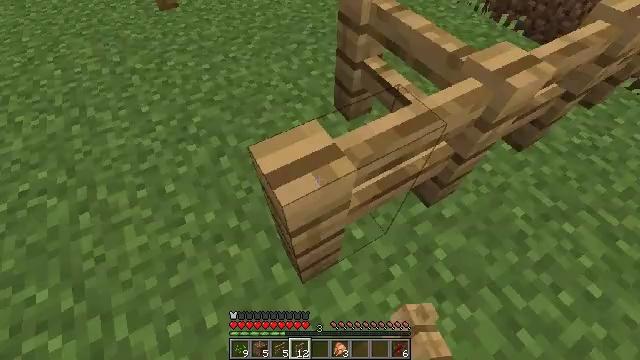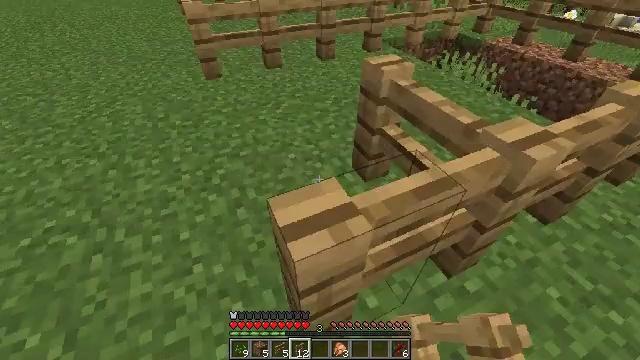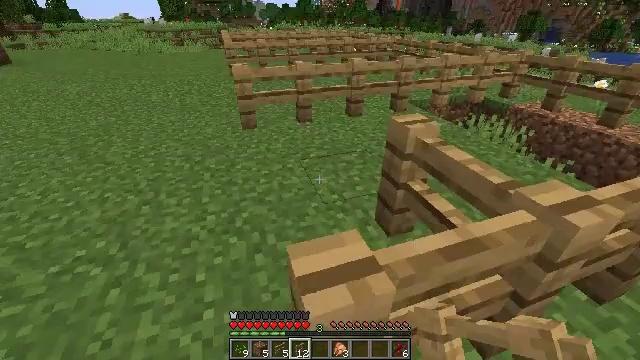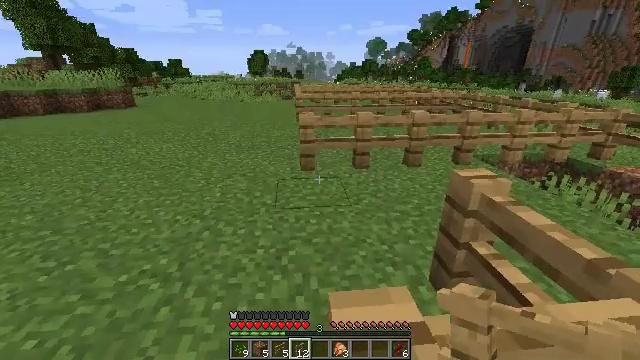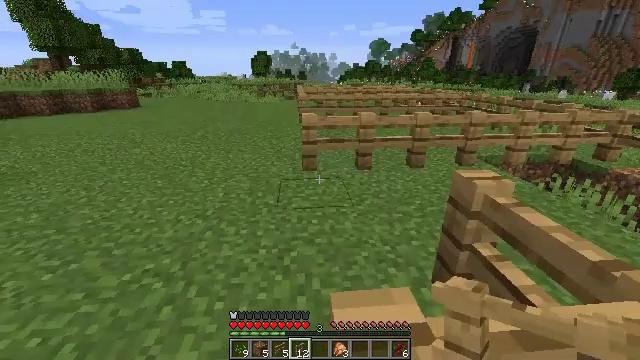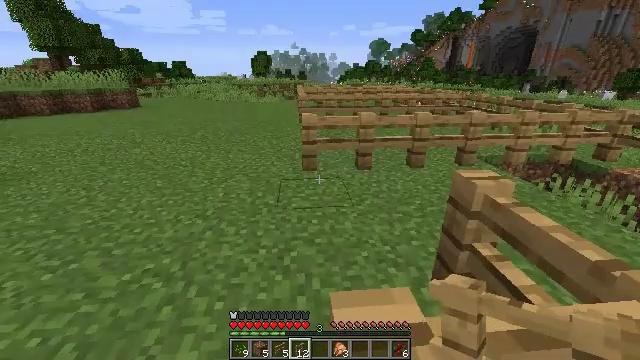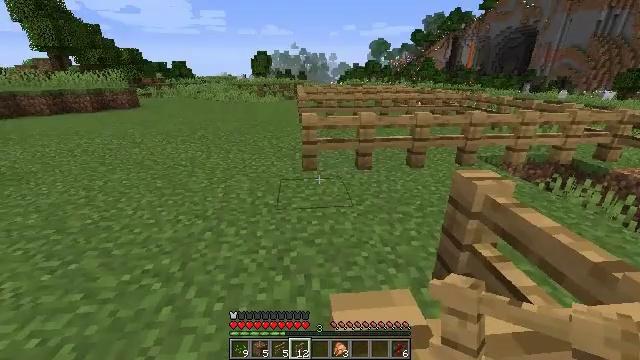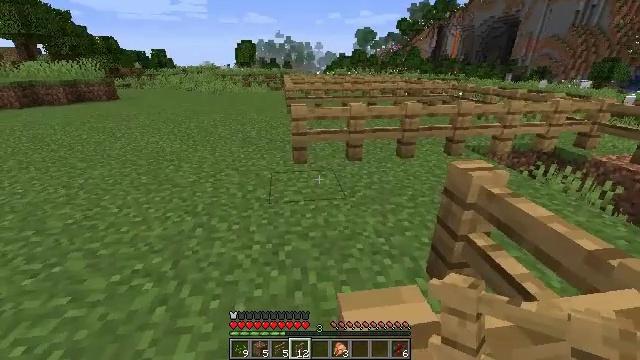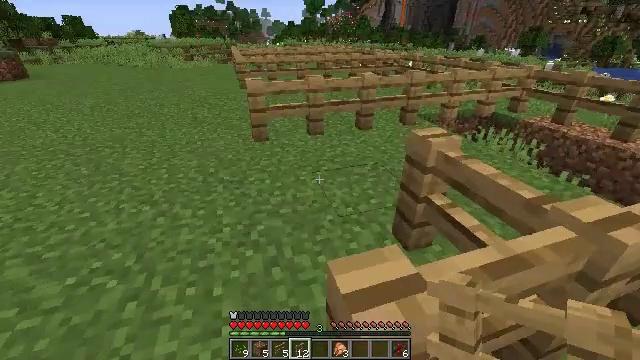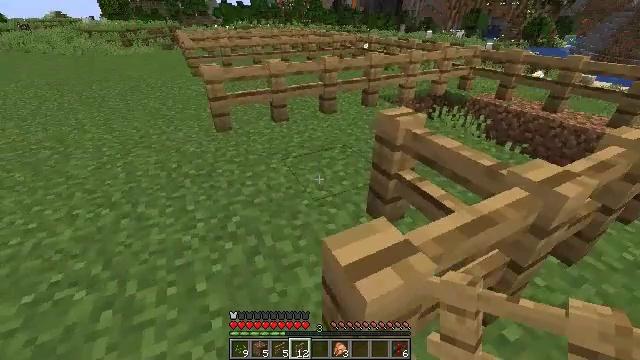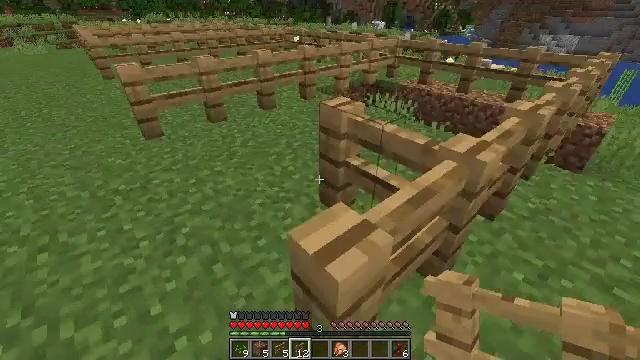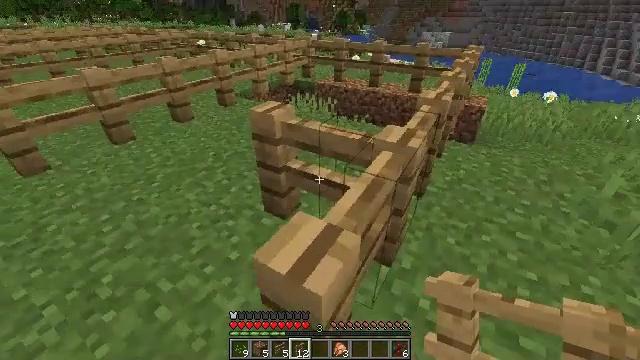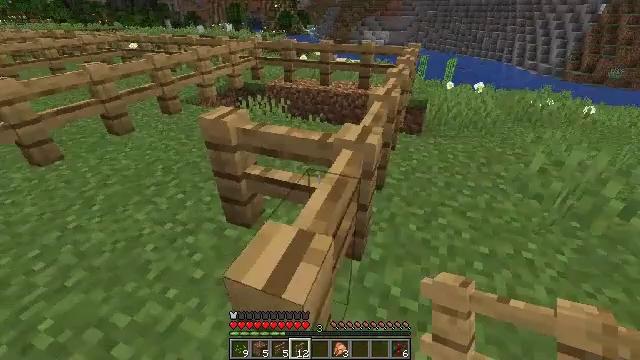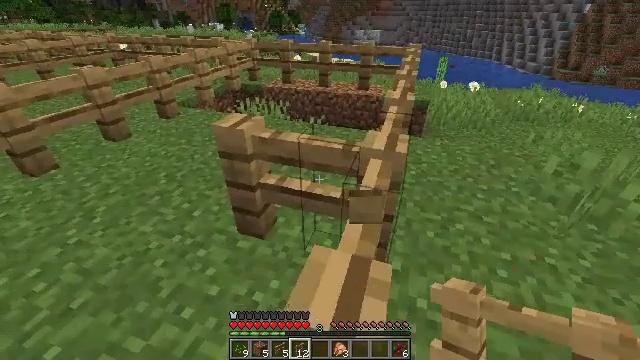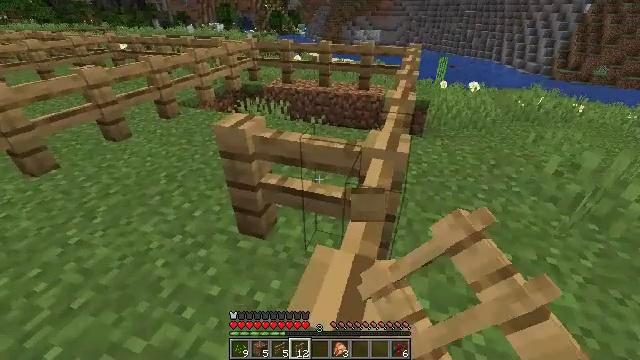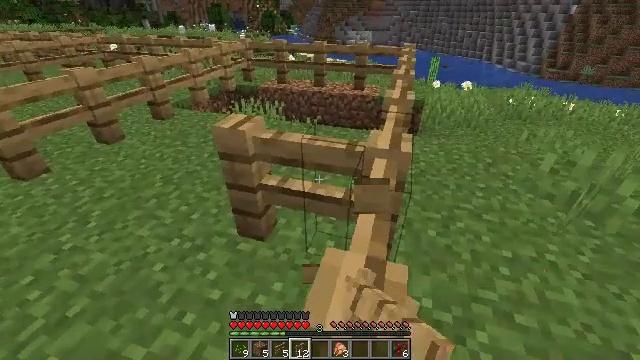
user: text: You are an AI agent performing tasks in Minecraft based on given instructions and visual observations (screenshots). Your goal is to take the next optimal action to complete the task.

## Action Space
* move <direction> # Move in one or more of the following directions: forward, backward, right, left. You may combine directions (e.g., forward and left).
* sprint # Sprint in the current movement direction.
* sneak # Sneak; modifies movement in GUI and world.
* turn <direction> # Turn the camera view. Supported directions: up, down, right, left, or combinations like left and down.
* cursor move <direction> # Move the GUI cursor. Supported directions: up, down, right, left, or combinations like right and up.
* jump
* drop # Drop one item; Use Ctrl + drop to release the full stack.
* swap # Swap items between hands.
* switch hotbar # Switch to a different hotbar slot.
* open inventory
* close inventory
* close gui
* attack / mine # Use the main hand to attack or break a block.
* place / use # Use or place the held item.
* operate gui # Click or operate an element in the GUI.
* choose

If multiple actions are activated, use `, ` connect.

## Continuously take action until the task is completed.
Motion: motion action
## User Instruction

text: Mine the oak fence from the structure.
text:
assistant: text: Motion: turn left and up
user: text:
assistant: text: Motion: turn left and up
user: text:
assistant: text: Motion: turn left and up
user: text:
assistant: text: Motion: no_op
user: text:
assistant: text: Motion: no_op
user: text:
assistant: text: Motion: move forward
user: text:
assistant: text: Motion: move forward and move left, turn right and down
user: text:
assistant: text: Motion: move forward and move left, turn right and down
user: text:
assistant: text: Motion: move forward and move left, turn right and down
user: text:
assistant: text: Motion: move forward and move left, turn right and down
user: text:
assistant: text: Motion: move forward and move left, turn right
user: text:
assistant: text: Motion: move forward and move left, turn right
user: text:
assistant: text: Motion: turn right, attack / mine
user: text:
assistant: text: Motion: attack / mine
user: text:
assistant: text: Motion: turn right, attack / mine
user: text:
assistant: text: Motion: turn right, attack / mine
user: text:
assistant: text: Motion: attack / mine
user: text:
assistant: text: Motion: attack / mine
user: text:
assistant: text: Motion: attack / mine
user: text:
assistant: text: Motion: attack / mine
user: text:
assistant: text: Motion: attack / mine
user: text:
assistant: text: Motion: move left, attack / mine
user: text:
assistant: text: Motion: move left, turn right, attack / mine
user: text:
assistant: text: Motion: move left, turn right, attack / mine
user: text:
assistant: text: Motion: move left, turn right, attack / mine
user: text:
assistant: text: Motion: attack / mine
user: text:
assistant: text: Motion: attack / mine
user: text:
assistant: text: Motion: attack / mine
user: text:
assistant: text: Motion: attack / mine
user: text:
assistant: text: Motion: attack / mine